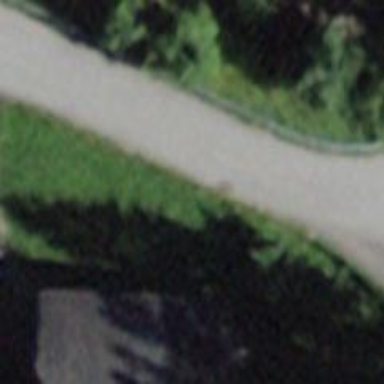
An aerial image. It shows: Residential road with asphalt surface designated as hiking trail.